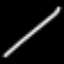
Label: line